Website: crate-barrel
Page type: payment
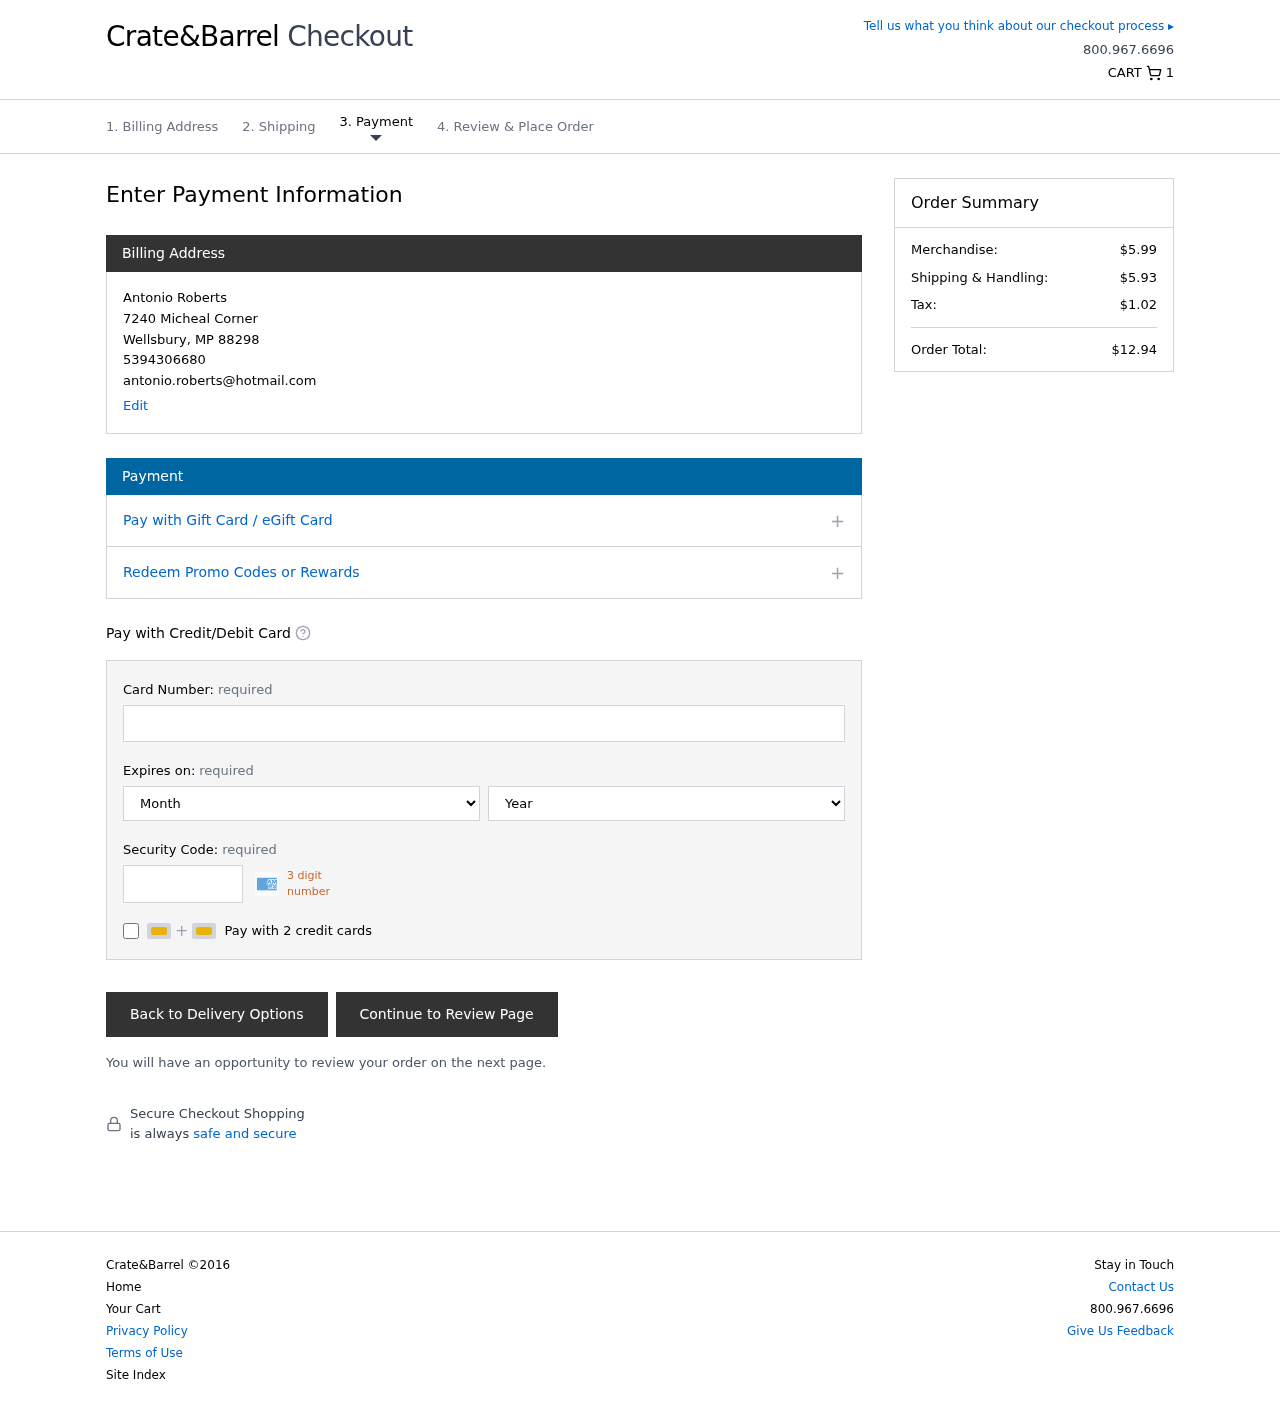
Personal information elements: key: PII_CARD_CVV
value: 5619
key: PII_CARD_EXPIRY_MONTH
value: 04
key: PII_CARD_EXPIRY_YEAR
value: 27
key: PII_CARD_NUMBER
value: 3725 6817 2609 568
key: PII_CITY
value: Wellsbury
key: PII_EMAIL
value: antonio.roberts@hotmail.com
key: PII_FULLNAME
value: Antonio Roberts
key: PII_PHONE
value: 5394306680
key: PII_POSTCODE
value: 88298
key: PII_STATE_ABBR
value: MP
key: PII_STREET
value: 7240 Micheal Corner
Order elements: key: ORDER_NUM_ITEMS
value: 1
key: ORDER_SUBTOTAL
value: $5.99
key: ORDER_SHIPPING_COST
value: $5.93
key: ORDER_TAX
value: $1.02
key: ORDER_TOTAL
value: $12.94